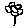
Label: flower